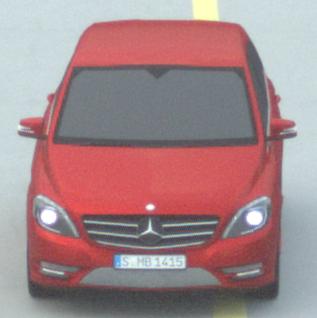
Make: Mercedes-Benz
Model: B 180 BlueEFFICIENCY
Detailed model: B-Class (246)
Model produced from: 2011/11
Model produced until: 2012/10
Doors: 5
Color: red
Road condition: dry road
Daytime: morning or afternoon
Contrast: low contrast